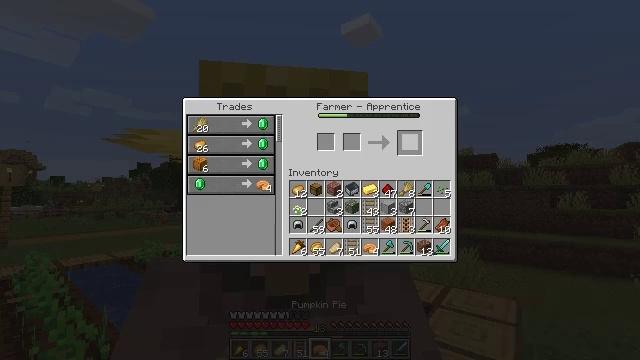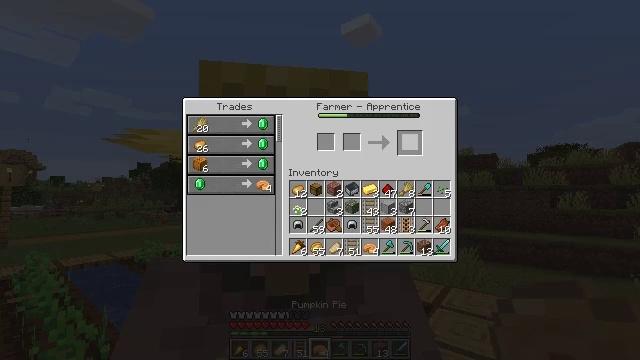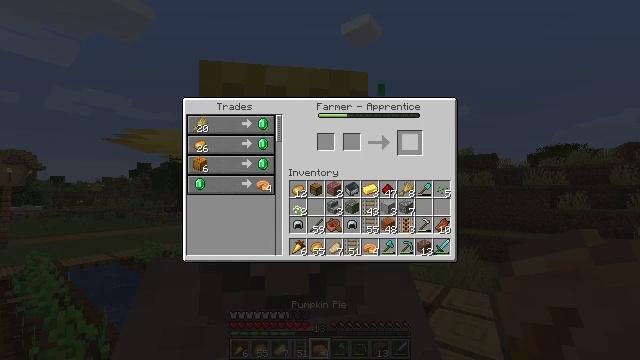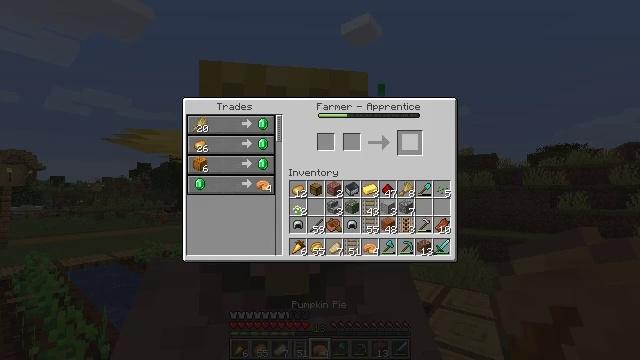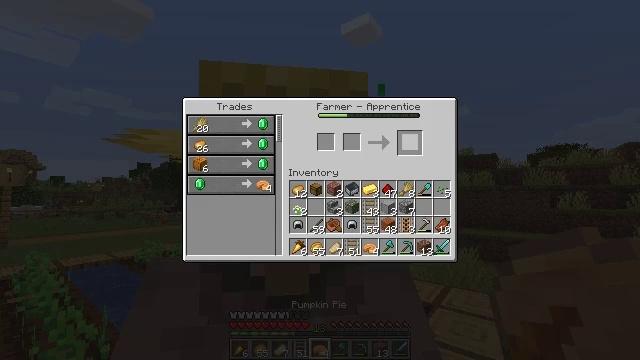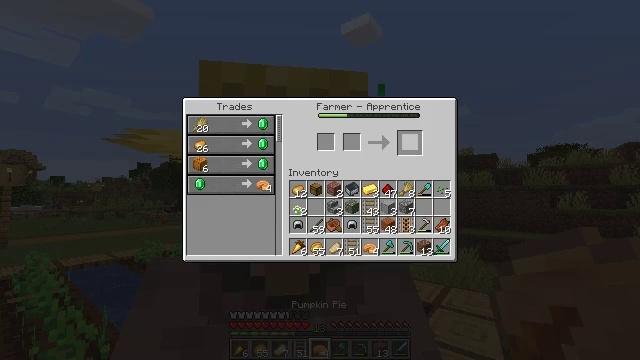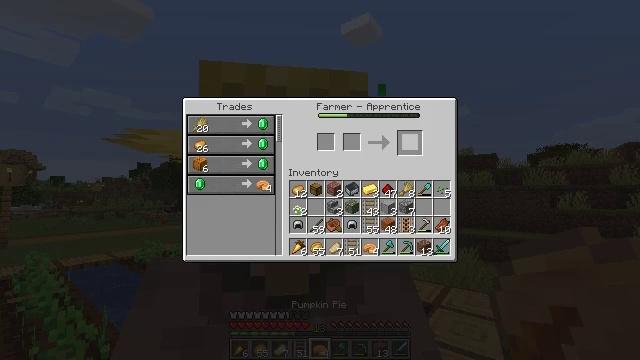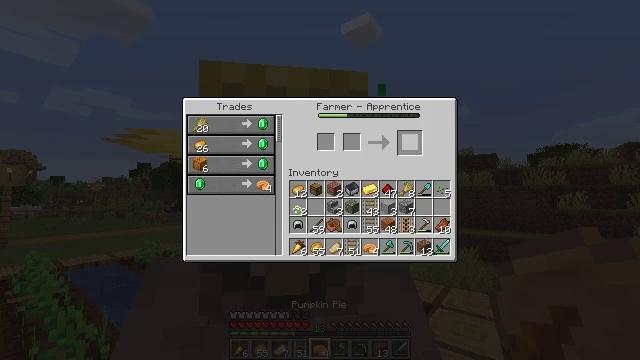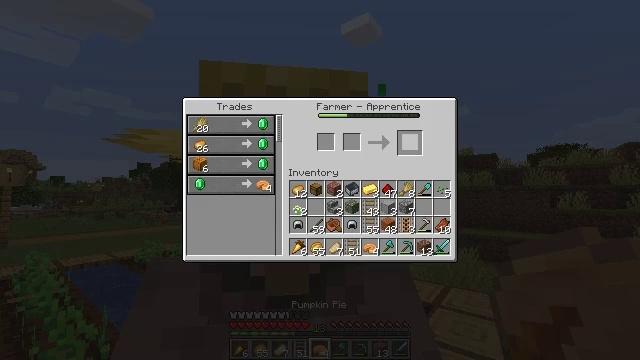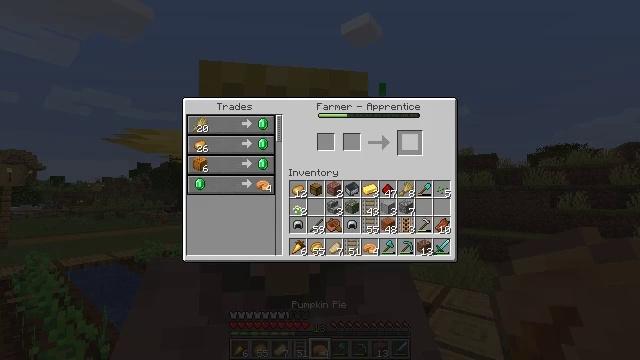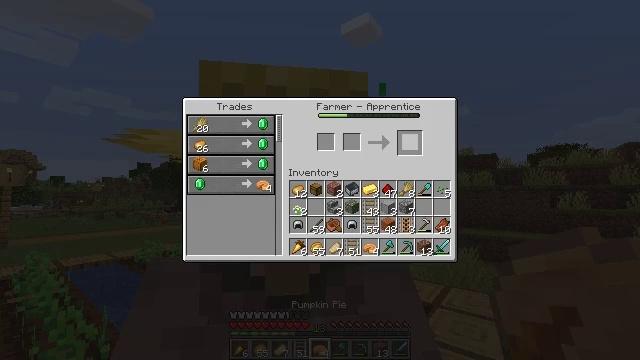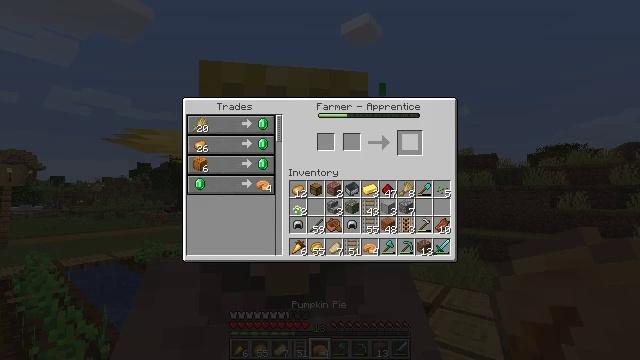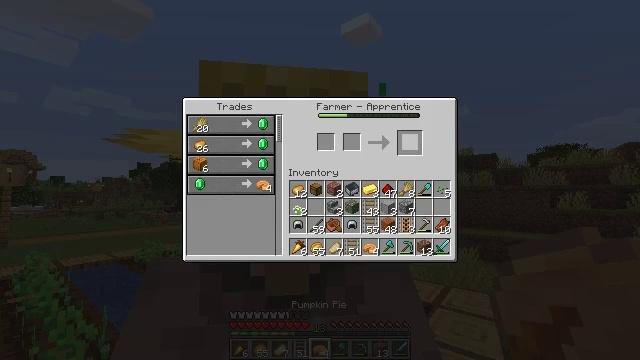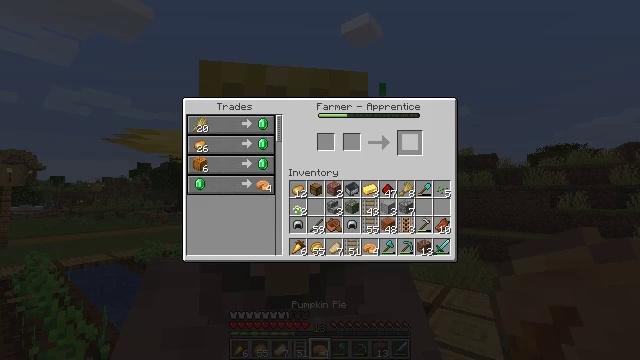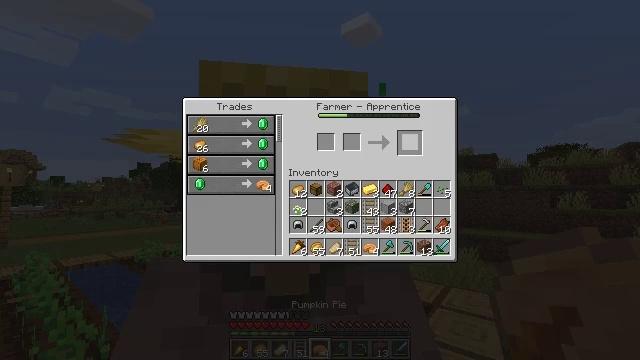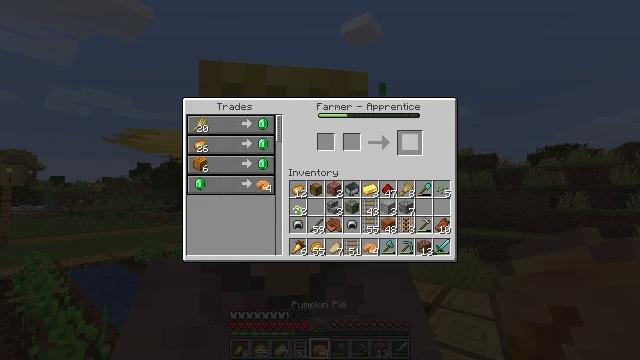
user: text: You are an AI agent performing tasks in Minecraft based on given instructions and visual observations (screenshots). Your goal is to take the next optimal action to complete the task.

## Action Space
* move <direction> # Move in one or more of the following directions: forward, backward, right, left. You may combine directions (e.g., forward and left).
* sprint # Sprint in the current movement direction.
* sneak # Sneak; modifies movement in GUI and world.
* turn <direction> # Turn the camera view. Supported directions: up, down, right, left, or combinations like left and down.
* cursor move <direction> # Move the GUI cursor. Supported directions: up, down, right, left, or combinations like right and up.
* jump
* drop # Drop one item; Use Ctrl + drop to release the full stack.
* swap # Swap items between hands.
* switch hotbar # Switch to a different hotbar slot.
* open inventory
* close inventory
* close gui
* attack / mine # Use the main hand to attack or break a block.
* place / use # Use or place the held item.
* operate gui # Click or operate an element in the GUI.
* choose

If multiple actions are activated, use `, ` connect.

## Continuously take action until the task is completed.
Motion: motion action
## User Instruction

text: Attack the hay block to get hay.
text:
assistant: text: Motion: sneak, open gui
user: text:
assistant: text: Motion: sneak
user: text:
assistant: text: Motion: sneak
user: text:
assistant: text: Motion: sneak
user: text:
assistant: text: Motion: sneak
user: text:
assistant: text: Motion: sneak
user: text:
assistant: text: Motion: sneak
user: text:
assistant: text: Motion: sneak
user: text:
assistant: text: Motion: sneak
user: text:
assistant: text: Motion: sneak
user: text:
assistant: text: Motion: sneak
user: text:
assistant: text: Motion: sneak
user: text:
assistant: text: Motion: sneak
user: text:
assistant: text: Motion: no_op
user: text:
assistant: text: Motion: no_op
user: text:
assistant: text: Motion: no_op
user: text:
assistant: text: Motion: no_op
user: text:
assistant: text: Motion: no_op
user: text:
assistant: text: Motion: no_op
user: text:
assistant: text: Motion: no_op
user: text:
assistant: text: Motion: no_op
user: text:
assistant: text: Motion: no_op
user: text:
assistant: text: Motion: no_op
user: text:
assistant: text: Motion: no_op
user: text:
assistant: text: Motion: no_op
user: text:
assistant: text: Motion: no_op
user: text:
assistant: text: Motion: no_op
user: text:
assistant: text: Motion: no_op
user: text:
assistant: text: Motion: no_op
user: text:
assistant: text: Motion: no_op